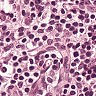
Metastatic tissue present: no